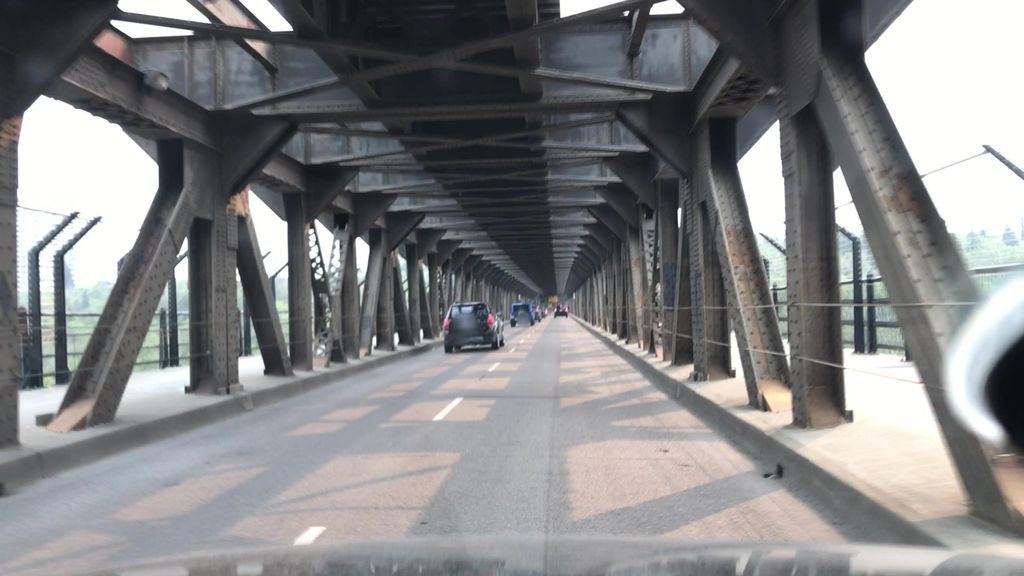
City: edmonton